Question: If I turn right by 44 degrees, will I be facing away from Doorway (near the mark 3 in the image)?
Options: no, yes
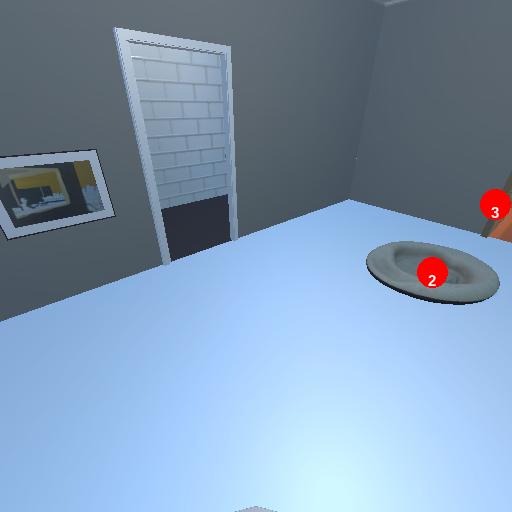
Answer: no